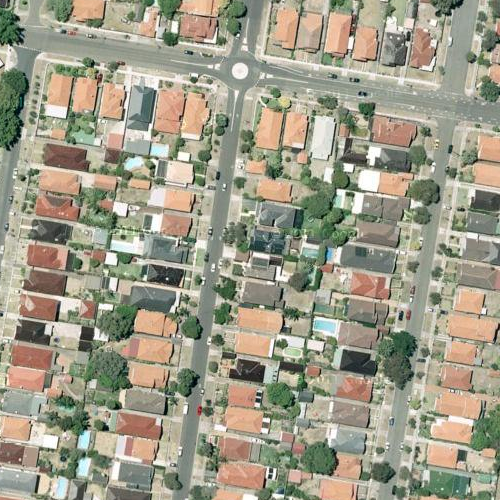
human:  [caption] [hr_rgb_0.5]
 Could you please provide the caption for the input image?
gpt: A residential area with houses arranged neatly and some roads go through this area .

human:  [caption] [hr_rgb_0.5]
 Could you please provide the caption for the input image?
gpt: A town with many houses densely arranged and some crossroads in the middle .

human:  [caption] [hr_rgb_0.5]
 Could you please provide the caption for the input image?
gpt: Lots of houses with red and orange roofs arranged neatly .

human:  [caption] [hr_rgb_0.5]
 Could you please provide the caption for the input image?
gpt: A residential area with houses arranged in lines and some crossroads in the middle .

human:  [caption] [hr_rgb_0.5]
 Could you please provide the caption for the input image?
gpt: This is a residential area with houses densely arranged with some crossroads in the middle .